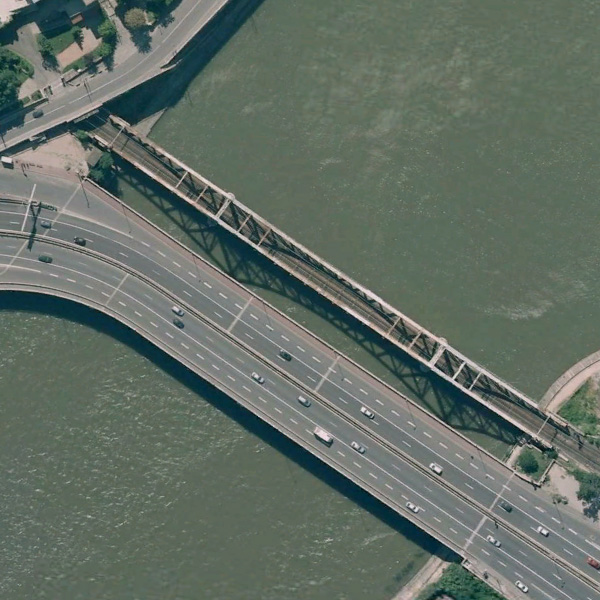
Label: Bridge